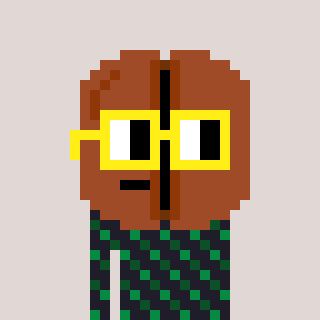
a pixel art character with square yellow glasses, a coffeebean-shaped head and a grayscale-colored body on a warm background